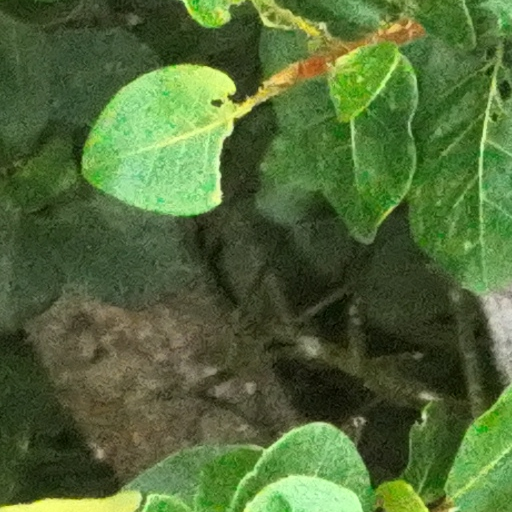
Species: Sloanea terniflora
GBIF accepted scientific name: Sloanea terniflora
Crown area (m\u00b2): 418.733